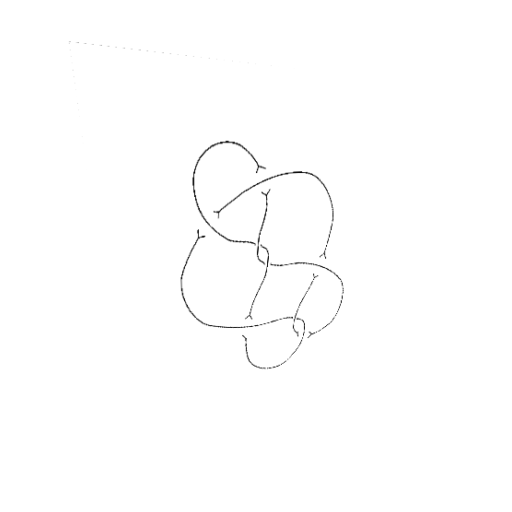
Crossing number: 8